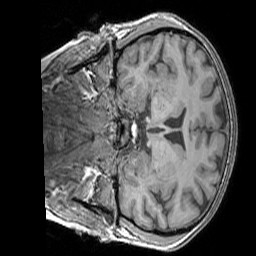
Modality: T1w
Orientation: coronal
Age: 27
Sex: female
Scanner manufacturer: siemens
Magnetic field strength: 3 T
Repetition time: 1.83 s
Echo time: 0.00303 s